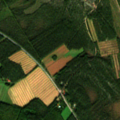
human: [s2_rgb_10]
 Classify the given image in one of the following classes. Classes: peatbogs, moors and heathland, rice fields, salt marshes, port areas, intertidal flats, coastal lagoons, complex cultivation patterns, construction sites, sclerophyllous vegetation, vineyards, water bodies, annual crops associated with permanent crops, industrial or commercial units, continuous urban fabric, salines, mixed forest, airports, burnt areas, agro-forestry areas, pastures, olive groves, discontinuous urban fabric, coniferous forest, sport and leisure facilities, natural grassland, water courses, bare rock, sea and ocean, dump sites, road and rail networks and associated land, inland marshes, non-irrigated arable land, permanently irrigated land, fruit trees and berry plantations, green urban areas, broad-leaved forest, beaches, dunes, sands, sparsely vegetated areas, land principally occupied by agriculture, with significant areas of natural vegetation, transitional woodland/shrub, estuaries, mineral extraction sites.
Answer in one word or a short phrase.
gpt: land principally occupied by agriculture, with significant areas of natural vegetation, broad-leaved forest, coniferous forest, transitional woodland/shrub